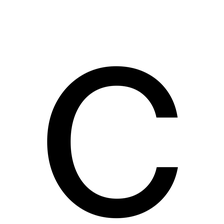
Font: InstrumentSans_Regular